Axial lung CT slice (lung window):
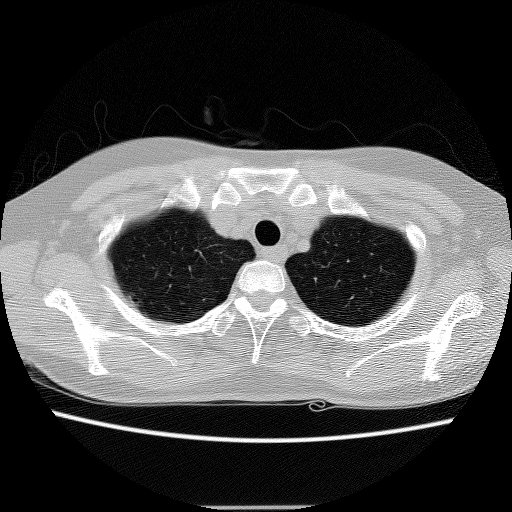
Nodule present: no